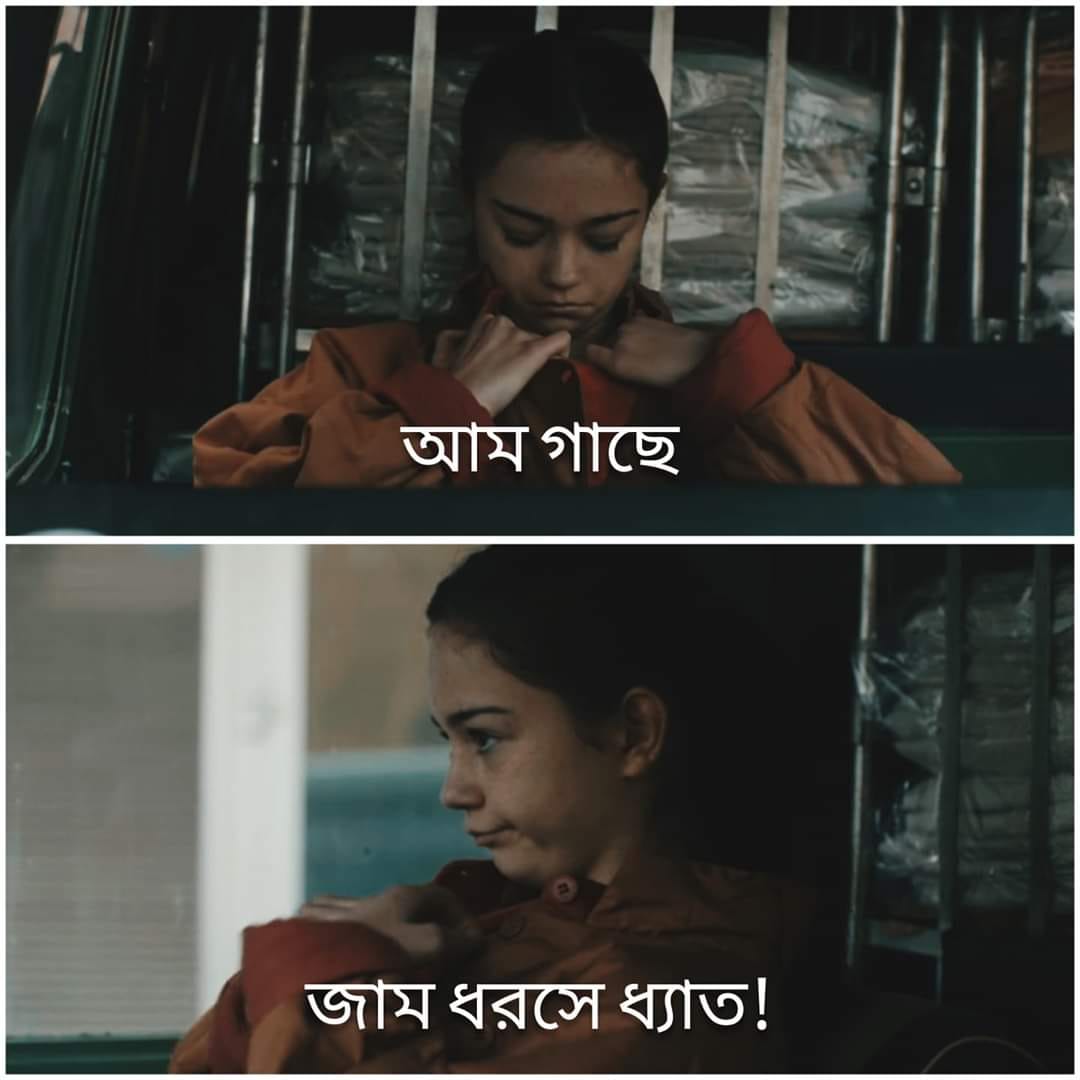
Caption: আম গাছে    জাম ধরছে ধ্যাত !
Label: hate